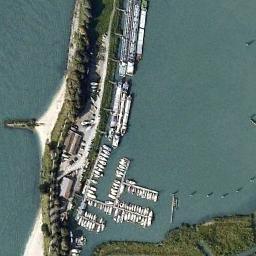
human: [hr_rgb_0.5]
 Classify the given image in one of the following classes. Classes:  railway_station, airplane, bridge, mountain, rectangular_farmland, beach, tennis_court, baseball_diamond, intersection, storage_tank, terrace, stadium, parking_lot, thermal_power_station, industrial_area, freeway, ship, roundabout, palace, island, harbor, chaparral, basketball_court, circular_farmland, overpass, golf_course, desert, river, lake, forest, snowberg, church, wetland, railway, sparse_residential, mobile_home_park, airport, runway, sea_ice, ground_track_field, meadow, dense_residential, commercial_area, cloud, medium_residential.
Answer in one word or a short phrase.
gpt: harbor